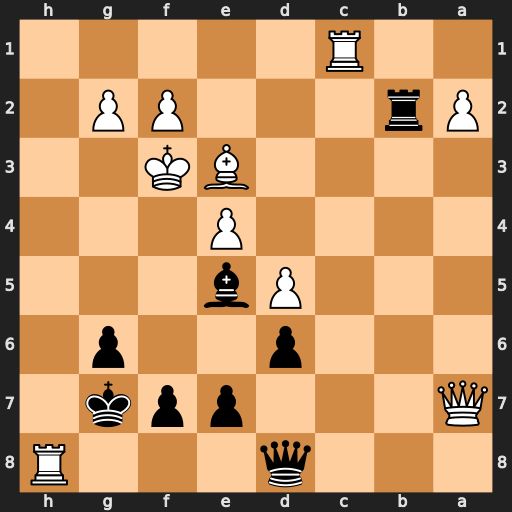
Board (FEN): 3q3R/Q3ppk1/3p2p1/3Pb3/4P3/4BK2/Pr3PP1/2R5
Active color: b
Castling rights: -
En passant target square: -
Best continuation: Qxh8 g3 Qh5+ Kg2 Qg4